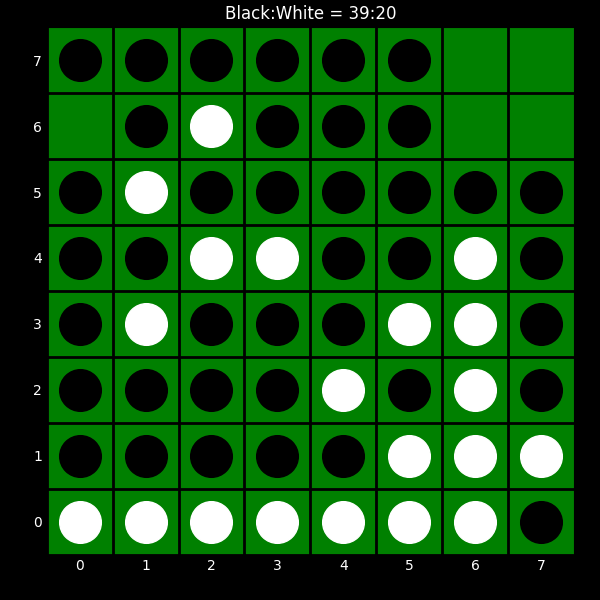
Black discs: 39
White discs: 20